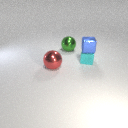
small cyan metal cube to the right of large green metal sphere